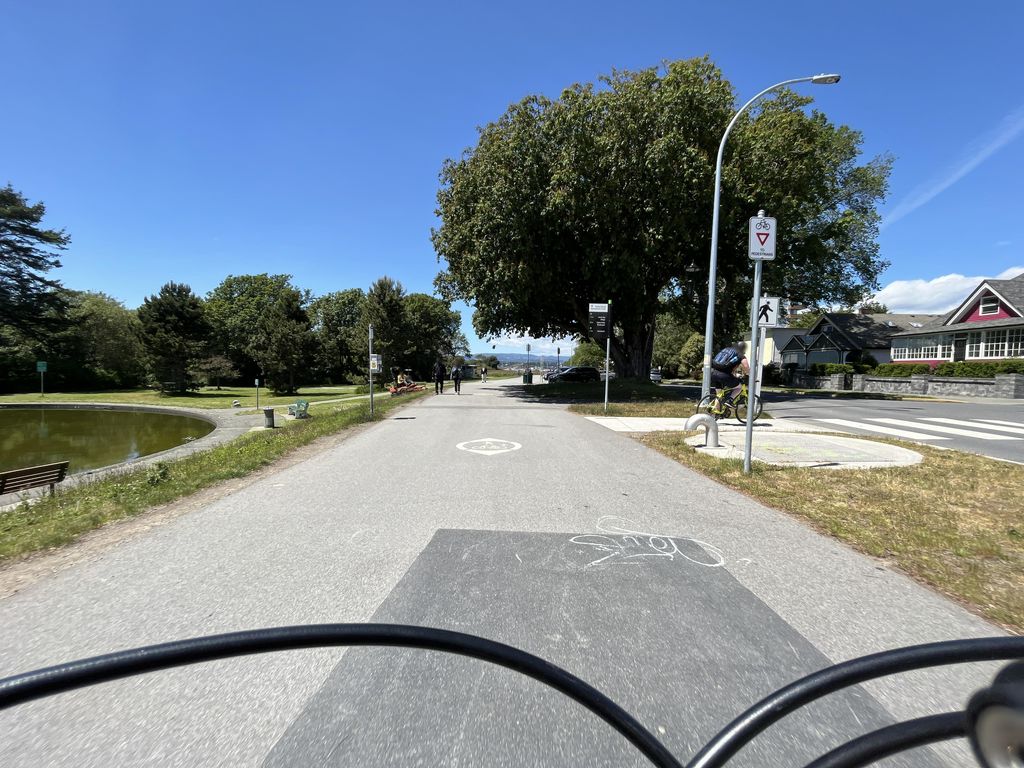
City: victoria